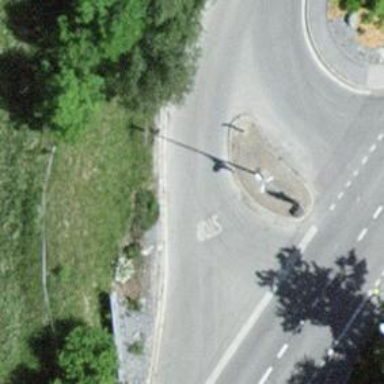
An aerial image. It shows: Tertiary road with asphalt surface.